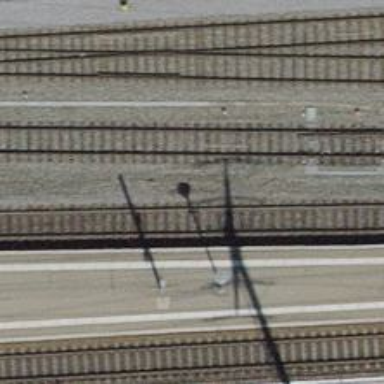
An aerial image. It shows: Railway switch.